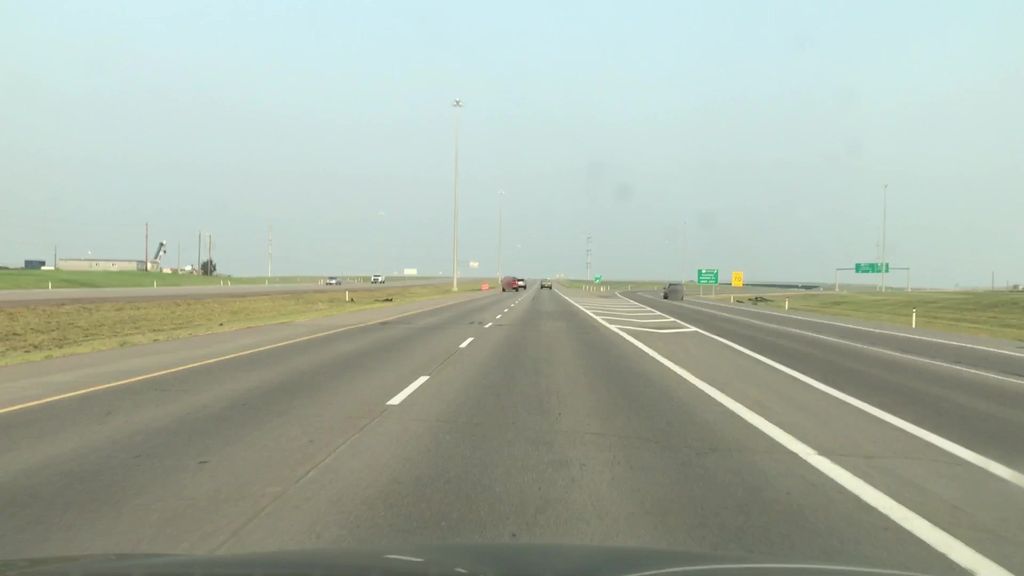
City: edmonton